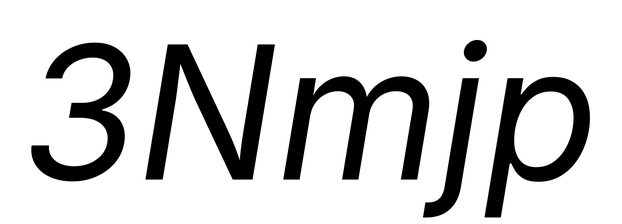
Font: Inter-Italic_Italic